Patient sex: F
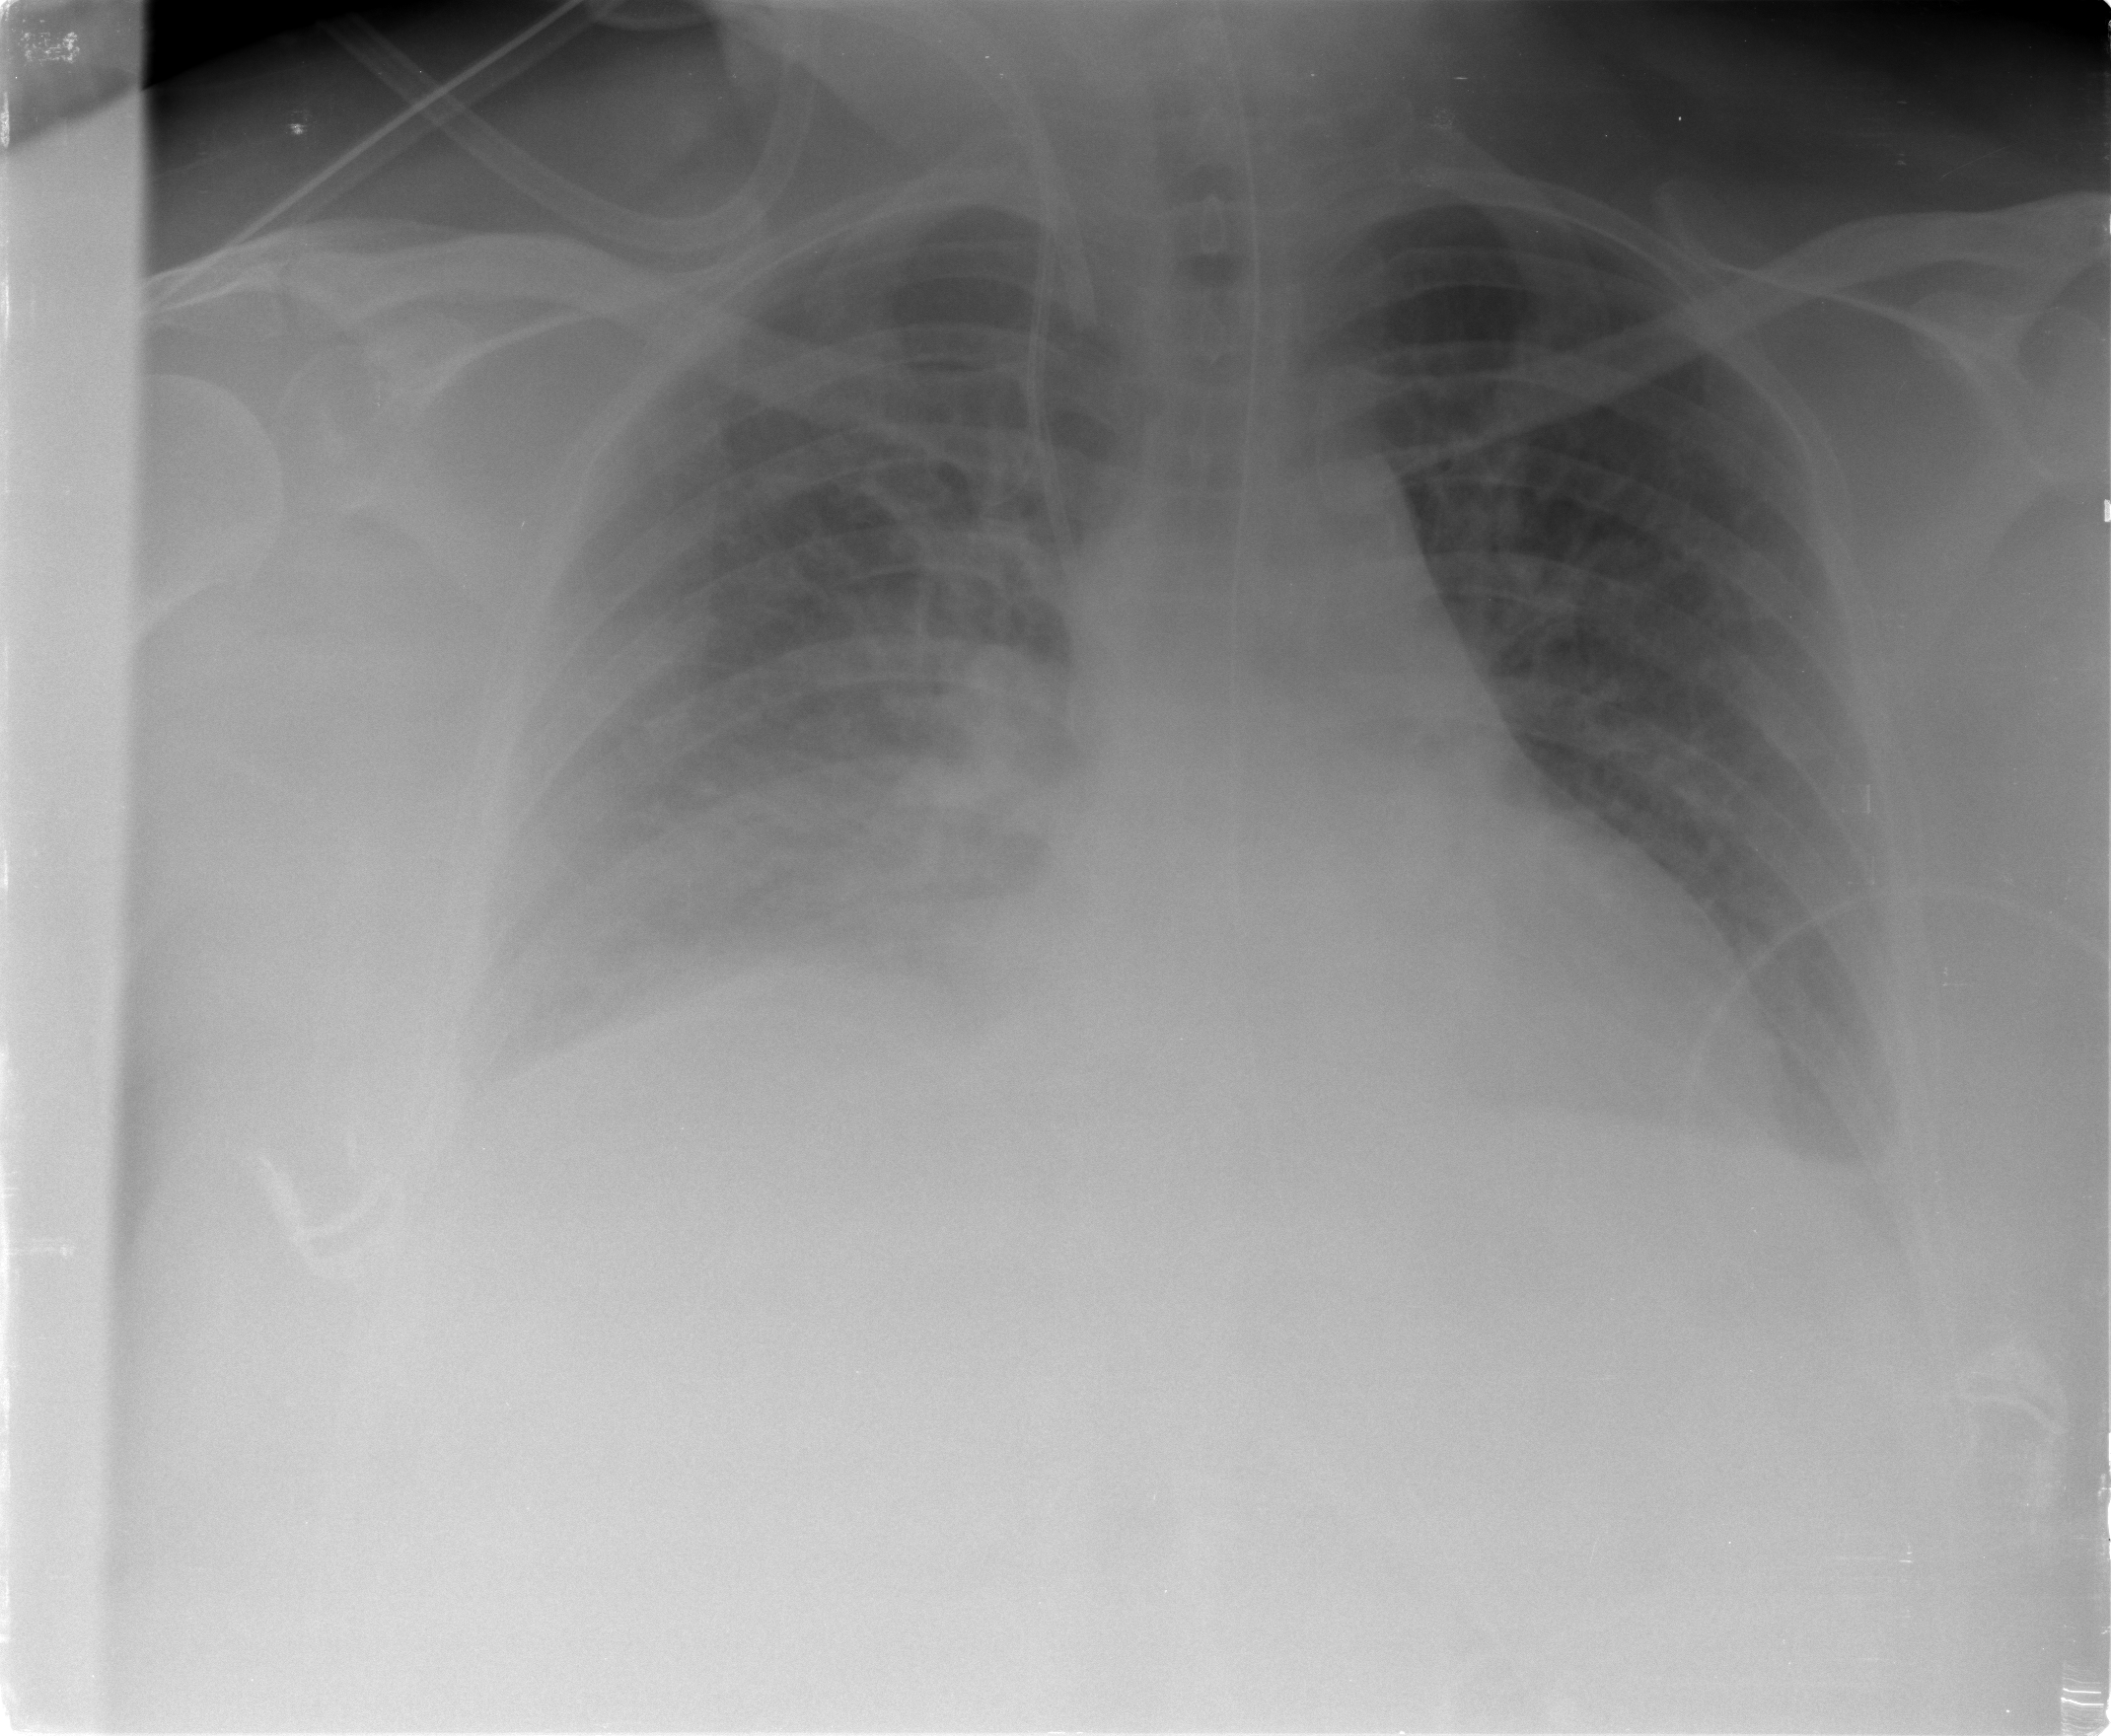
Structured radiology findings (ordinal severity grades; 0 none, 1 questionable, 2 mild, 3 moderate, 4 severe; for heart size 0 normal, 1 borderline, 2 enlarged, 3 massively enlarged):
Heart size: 1
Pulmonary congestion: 2
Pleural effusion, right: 2
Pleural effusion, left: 2
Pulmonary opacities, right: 1
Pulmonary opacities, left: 0
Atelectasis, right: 3
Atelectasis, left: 2